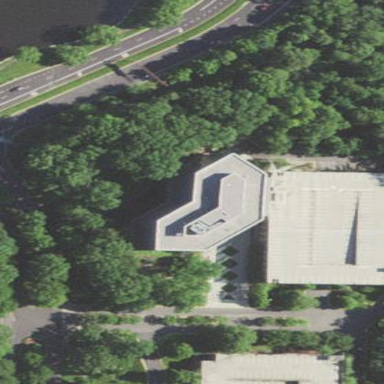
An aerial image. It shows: Office building.